Aerial crown-view tile of a tropical tree (Barro Colorado Island, Panama), acquired 20240716:
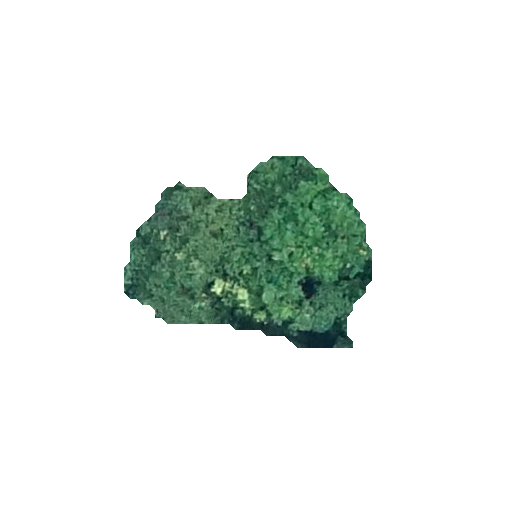
Species: Protium stevensonii
GBIF accepted scientific name: Tetragastris panamensis
Crown area: 51.794 m²